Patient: sex F, age 68
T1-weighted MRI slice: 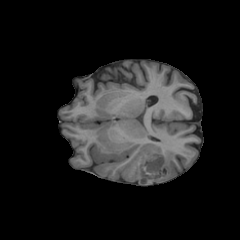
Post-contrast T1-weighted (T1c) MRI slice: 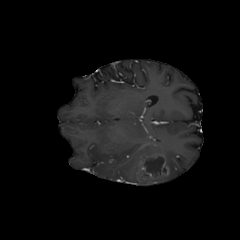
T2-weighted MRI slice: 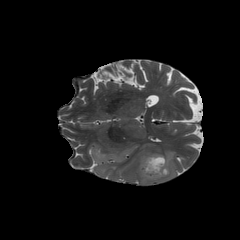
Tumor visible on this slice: yes
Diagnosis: Glioblastoma, IDH-wildtype
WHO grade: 4